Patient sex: M
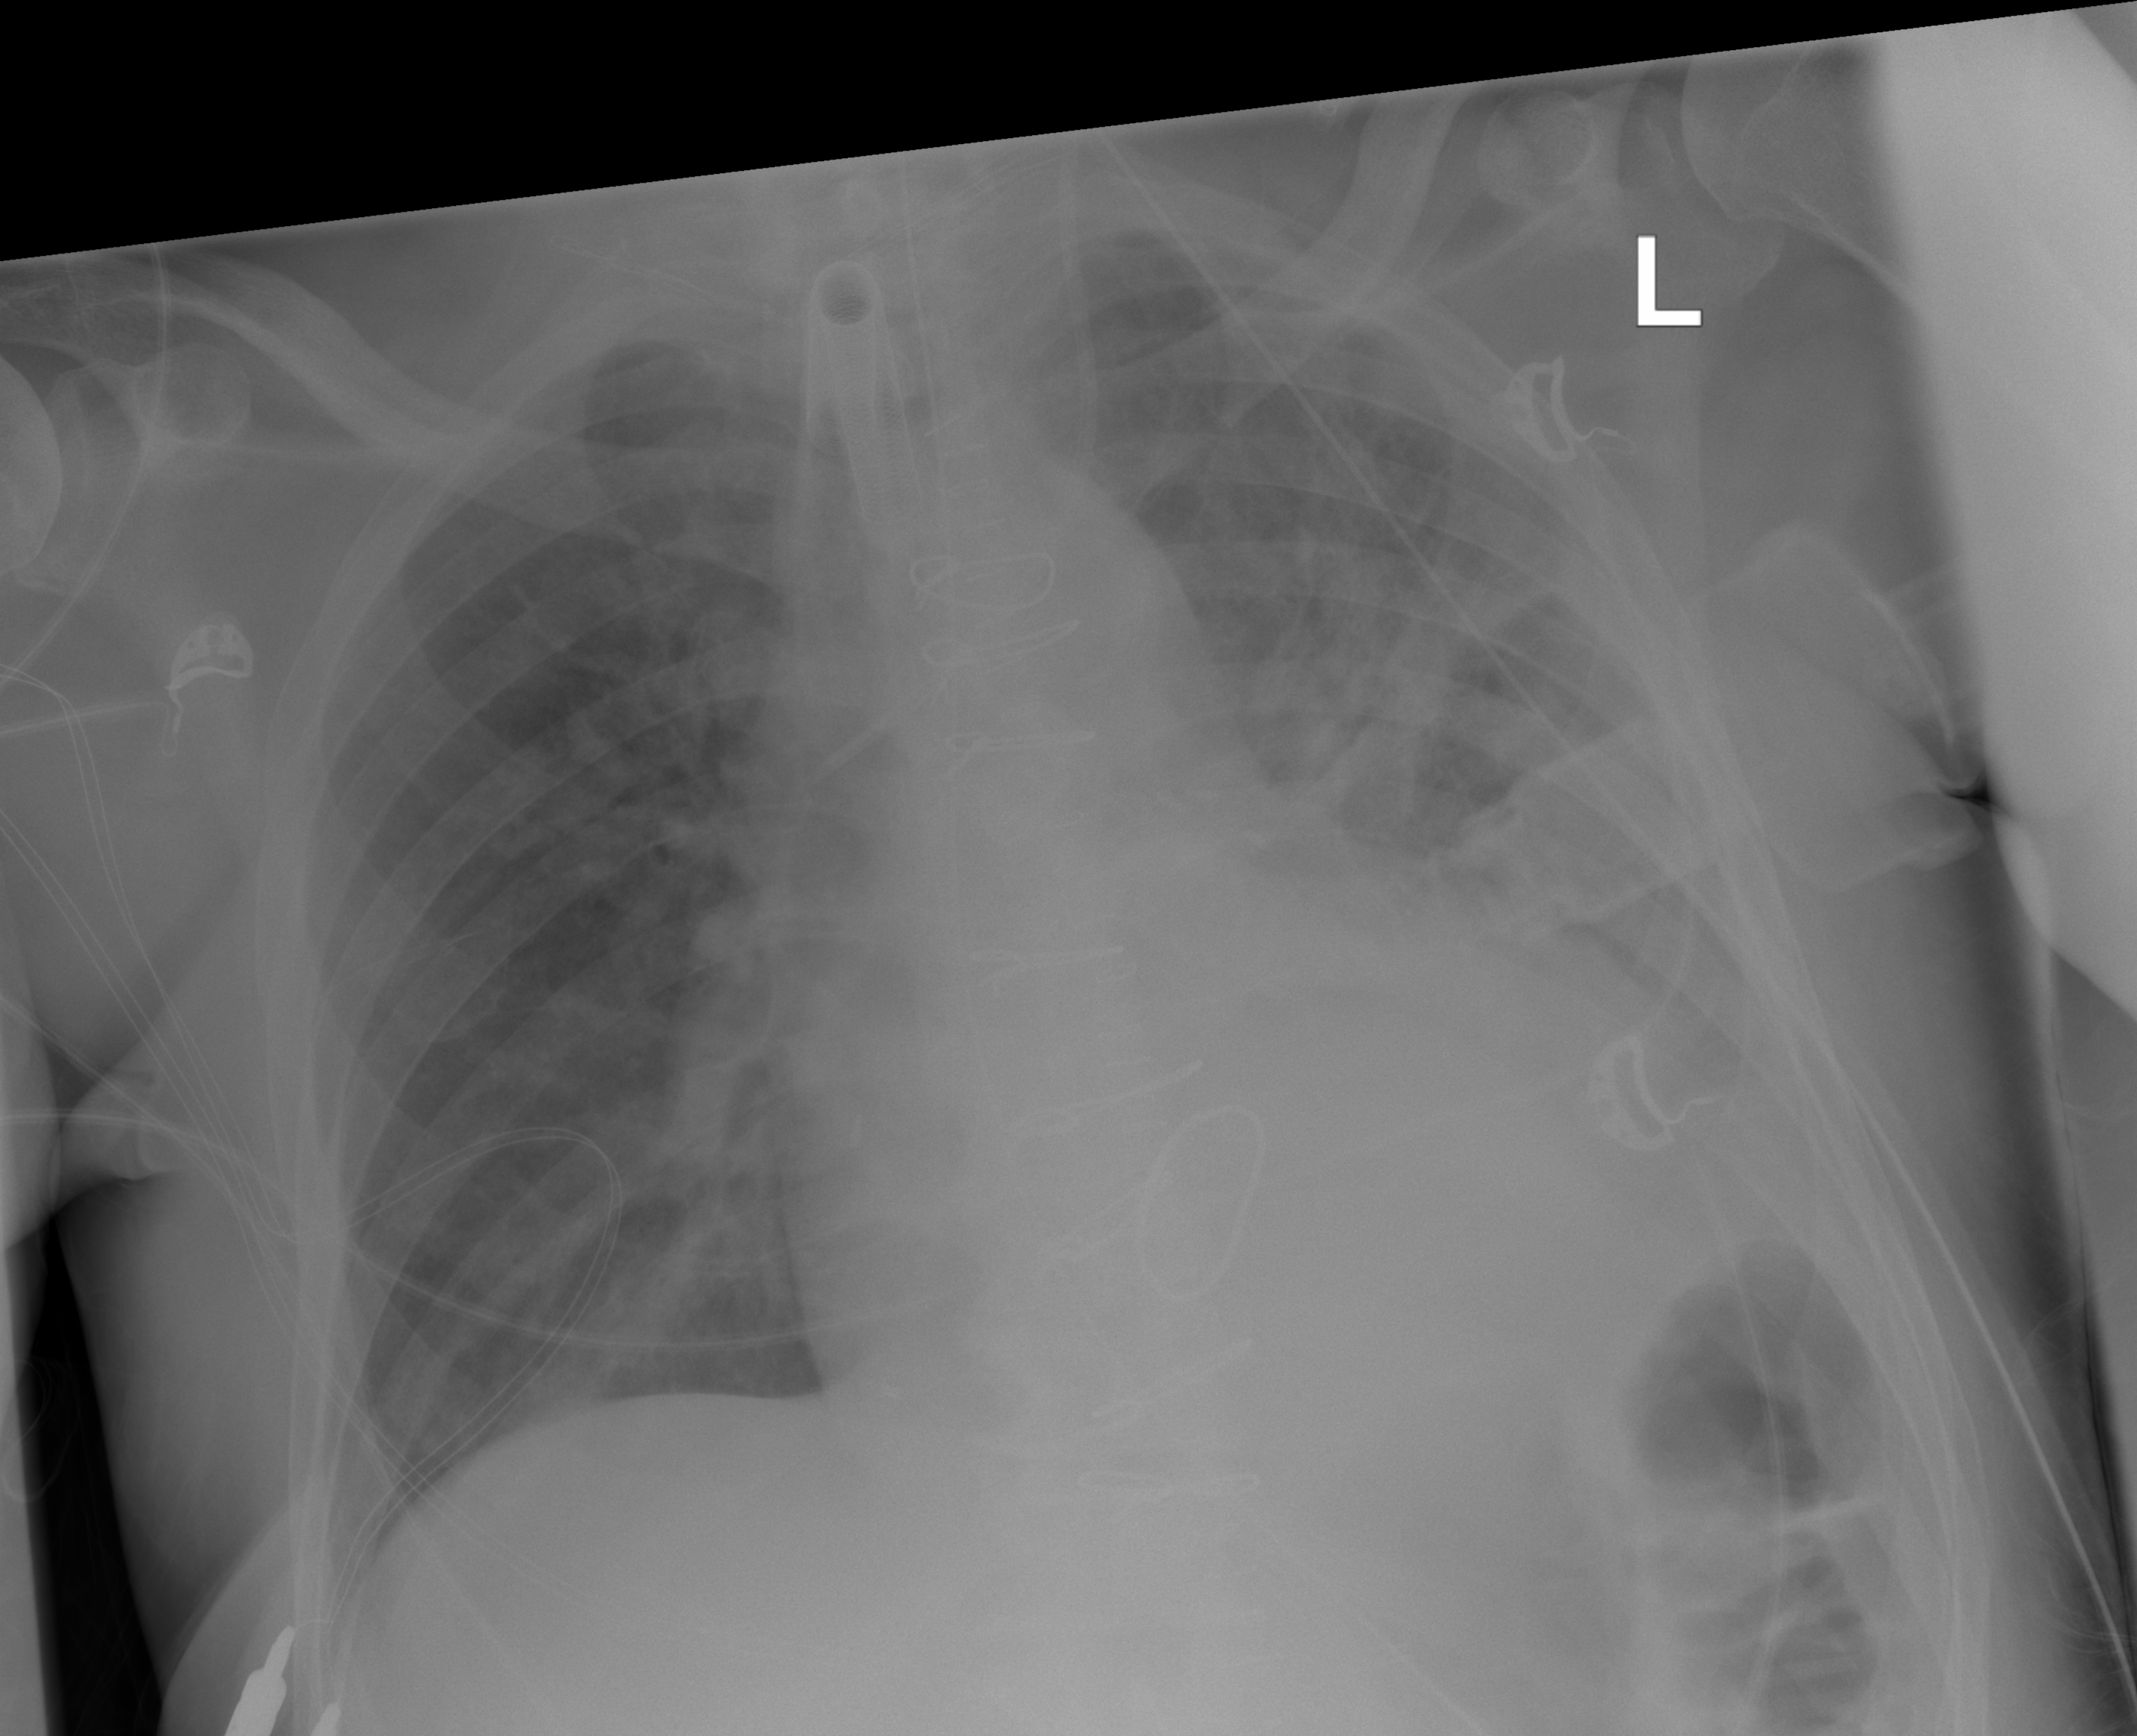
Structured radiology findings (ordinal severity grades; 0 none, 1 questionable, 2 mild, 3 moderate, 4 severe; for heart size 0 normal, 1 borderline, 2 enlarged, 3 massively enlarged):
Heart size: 2
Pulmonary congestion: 0
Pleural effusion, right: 0
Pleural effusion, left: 2
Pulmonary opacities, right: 0
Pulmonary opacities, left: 3
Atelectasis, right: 0
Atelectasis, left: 3